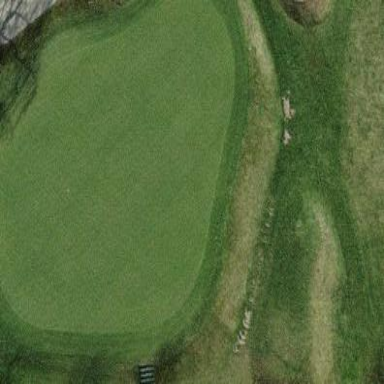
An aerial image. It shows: Green golf area with grass land use.